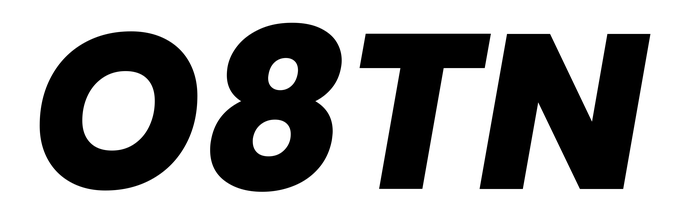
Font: Poppins-ExtraBoldItalic